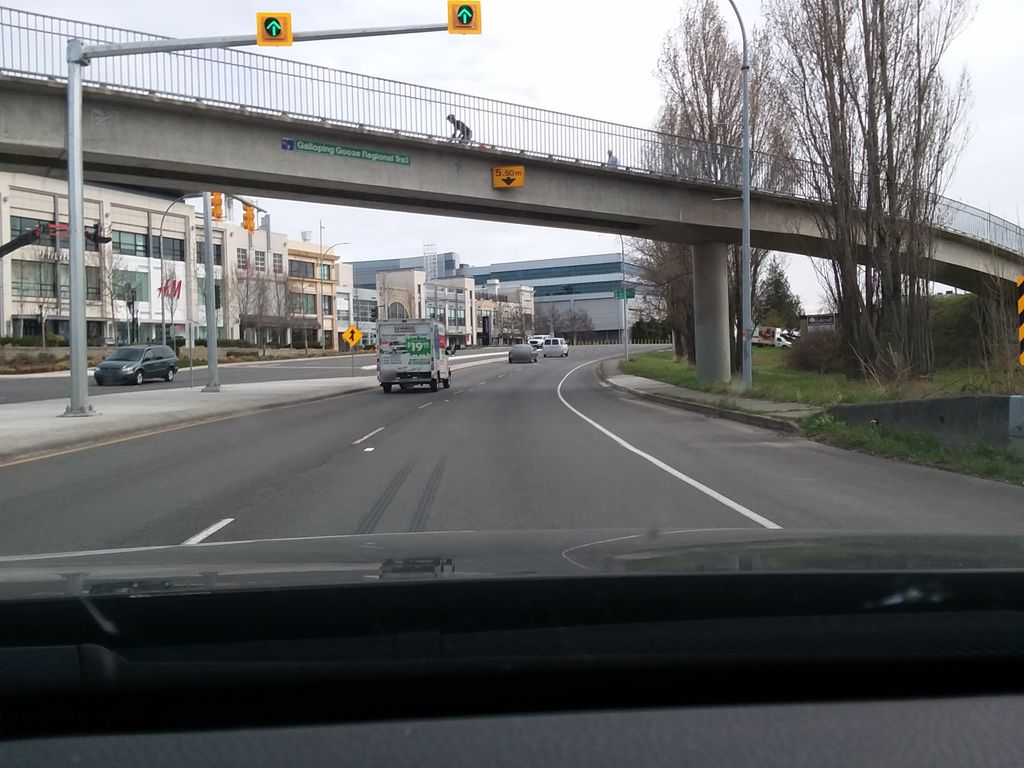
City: victoria